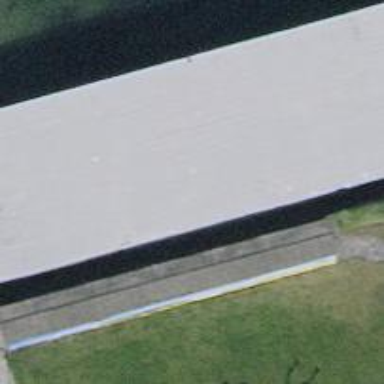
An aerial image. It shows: Man-made pier.